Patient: sex M, age 78
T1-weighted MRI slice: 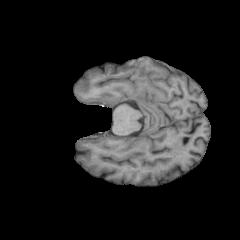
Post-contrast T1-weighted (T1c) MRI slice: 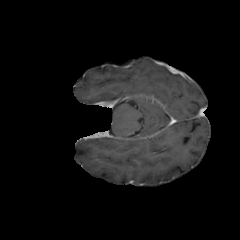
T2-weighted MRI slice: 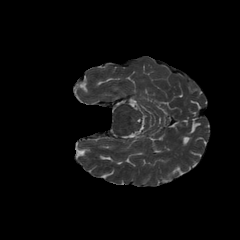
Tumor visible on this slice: no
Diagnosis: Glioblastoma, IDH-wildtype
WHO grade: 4